Question: I am trying to use an <URL>.
The issue I am seeing is that the groupIndicator view is no longer tappable - tapping on it does not expand the group anymore. If I remove the checkbox, then groupIndicator receives events and group is expandable. The same happens with another View that receives some kind of focus, for example an EditText.
Here is the layout of the fragment containing the ExpandableListView:
'''
<?xml version="1.0" encoding="utf-8"?>
<RelativeLayout xmlns:android="http://schemas.android.com/apk/res/android"
android:layout_width="match_parent"
android:layout_height="match_parent" >
<ExpandableListView
android:id="@+id/categoryList"
android:layout_width="match_parent"
android:layout_height="match_parent" >
</ExpandableListView>
</RelativeLayout>
'''
The layout of the group:
'''
<?xml version="1.0" encoding="utf-8"?>
<LinearLayout xmlns:android="http://schemas.android.com/apk/res/android"
android:layout_width="match_parent"
android:layout_height="match_parent"
android:background="@color/white_background"
android:orientation="horizontal" >
<TextView
android:id="@+id/txtCategoryGroup"
android:layout_width="0dip"
android:layout_height="@dimen/items_filter_group_height"
android:layout_marginLeft="45dp"
android:layout_marginRight="20dp"
android:layout_weight="1"
android:gravity="center_vertical|left"
android:textIsSelectable="false" />
<!--
<CheckBox
android:id="@+id/cbGroup"
android:layout_width="wrap_content"
android:layout_height="wrap_content" >
</CheckBox>
-->
</LinearLayout>
'''
... and, if you find useful, the layout of the child:
'''
<?xml version="1.0" encoding="utf-8"?>
<LinearLayout xmlns:android="http://schemas.android.com/apk/res/android"
android:layout_width="fill_parent"
android:layout_height="@dimen/items_filter_child_height"
android:background="@color/white_background"
android:orientation="horizontal" >
<CheckBox
android:id="@+id/cbProperty"
android:layout_width="wrap_content"
android:layout_height="wrap_content" >
</CheckBox>
</LinearLayout>
'''
Attached is the layout I am getting if the CheckBox is un-commented:

Tapping on the red-marked groupIndicator doesn't expand the group. Leaving it commented expands it. As said above: what is strange is that the same happens with an EditText.
The work-around is to set the groupIndicator to @null and set the TextView's compound left drawable to something relevant in response to <URL>, but I am not that happy writing code for something like that.
Thanks!
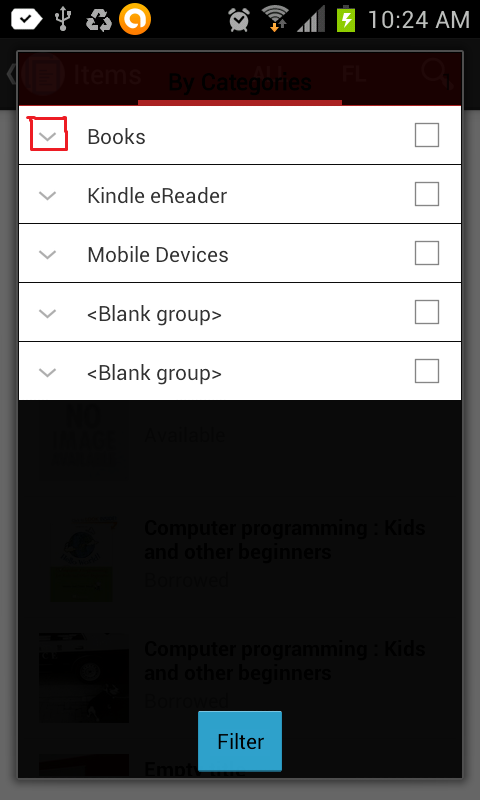
Answer: Put android:descendantFocusability="blocksDescendants" in both LinearLayout of the group and child.